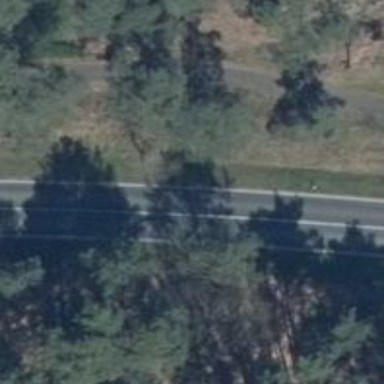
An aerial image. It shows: Tertiary road with asphalt surface.